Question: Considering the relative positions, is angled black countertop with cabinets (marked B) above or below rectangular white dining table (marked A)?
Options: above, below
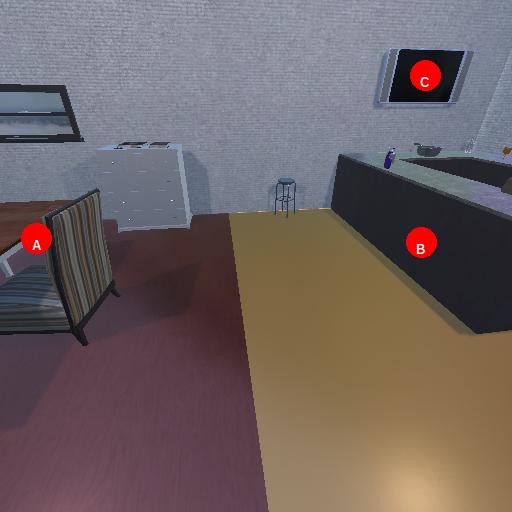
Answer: above